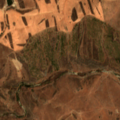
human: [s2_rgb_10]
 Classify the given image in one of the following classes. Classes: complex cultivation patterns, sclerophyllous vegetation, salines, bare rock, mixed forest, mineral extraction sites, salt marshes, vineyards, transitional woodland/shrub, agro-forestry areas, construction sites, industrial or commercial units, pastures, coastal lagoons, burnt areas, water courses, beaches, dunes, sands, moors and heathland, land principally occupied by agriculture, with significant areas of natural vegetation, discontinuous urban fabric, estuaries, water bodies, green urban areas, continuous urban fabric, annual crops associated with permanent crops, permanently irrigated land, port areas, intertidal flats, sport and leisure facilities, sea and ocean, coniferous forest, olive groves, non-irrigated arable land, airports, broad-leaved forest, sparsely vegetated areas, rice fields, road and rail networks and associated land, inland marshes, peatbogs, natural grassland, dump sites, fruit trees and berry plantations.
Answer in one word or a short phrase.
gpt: non-irrigated arable land, land principally occupied by agriculture, with significant areas of natural vegetation, transitional woodland/shrub